【题型】填空题　【知识点】平面几何　【难度】easy
在 $\triangle ABC$ 中，$D$ 在边 $AB$ 上，$CD$ 平分 $\angle ACB$，若 $AC = 2, BC = 1$，且 $CD = \frac{2\sqrt{3}}{3}$，则 $AB = \underline{\hspace{3cm}}$.
【解答】

\noindent \textbf{【答案】} $\sqrt{3}$

\vspace{0.2cm}
\noindent \textbf{【分析】} 设$BD=x$，根据$\angle ACD=\angle BCD$和余弦定理得到方程，求出$x=\frac{\sqrt{3}}{3}$，从而得到$BD=\frac{\sqrt{3}}{3}$，$AD=\frac{2\sqrt{3}}{3}$，相加可得答案.

\vspace{0.2cm}
\noindent \textbf{【详解】} 由题意，如图，设$BD=x$，由角平分线定理可得$AD=2x$，

\vspace{0.2cm}
\noindent 由于$\angle ACD=\angle BCD$，所以由余弦定理可得：$\frac{AC^2+CD^2-AD^2}{2AC\cdot CD}=\frac{CD^2+BC^2-BD^2}{2CD\cdot BC}$，
即：$\frac{4+\left(\frac{2\sqrt{3}}{3}\right)^2-4x^2}{2\times 2\times \frac{2\sqrt{3}}{3}}=\frac{\left(\frac{2\sqrt{3}}{3}\right)^2+1-x^2}{2\times \frac{2\sqrt{3}}{3}\times 1}$，解得：$x=\frac{\sqrt{3}}{3}$，
可得：$BD=\frac{\sqrt{3}}{3}$，$AD=\frac{2\sqrt{3}}{3}$，
$AB=AD+DB=\sqrt{3}$．
故答案为：$\sqrt{3}$

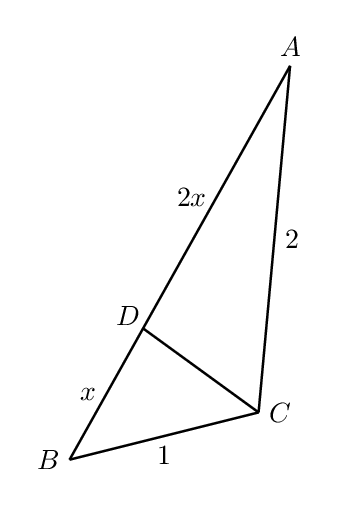